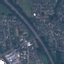
Land use / land cover class: Highway